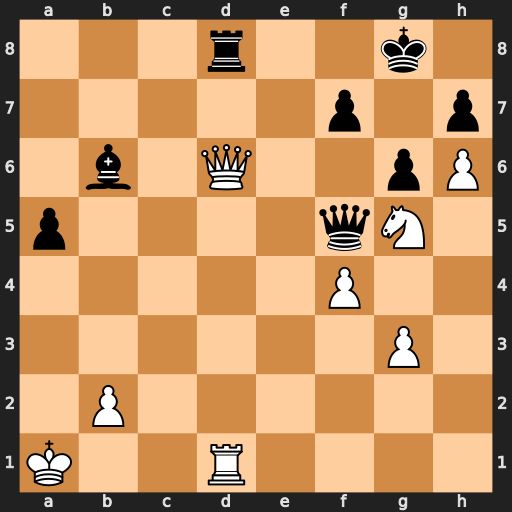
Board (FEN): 3r2k1/5p1p/1b1Q2pP/p4qN1/5P2/6P1/1P6/K2R4
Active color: w
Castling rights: -
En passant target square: -
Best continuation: Qxd8+ Bxd8 Rxd8#